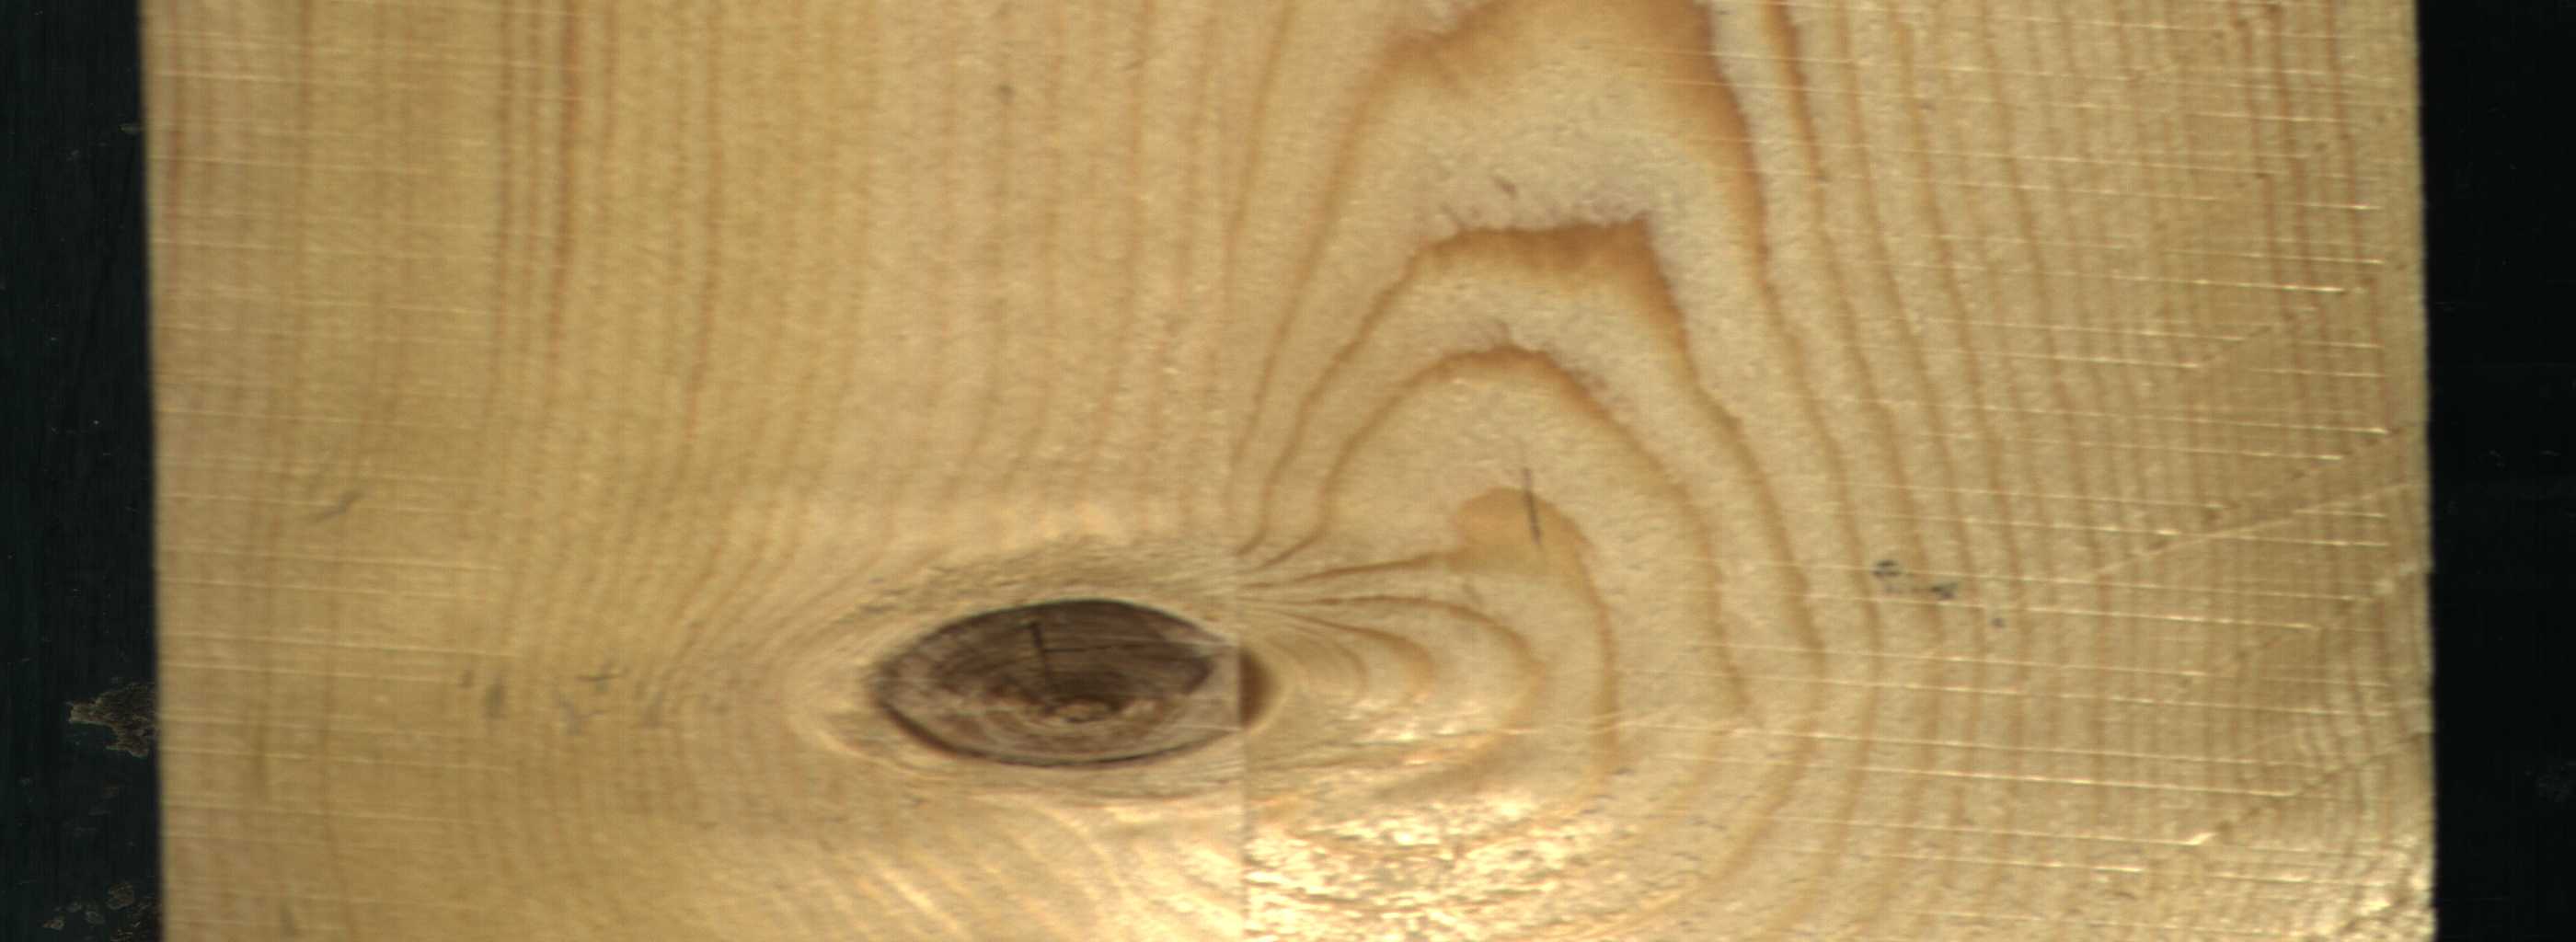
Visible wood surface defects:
Dead_Knot